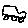
Label: car